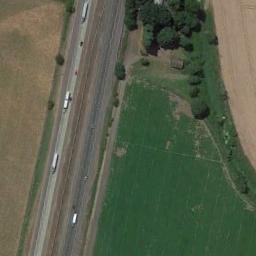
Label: freeway